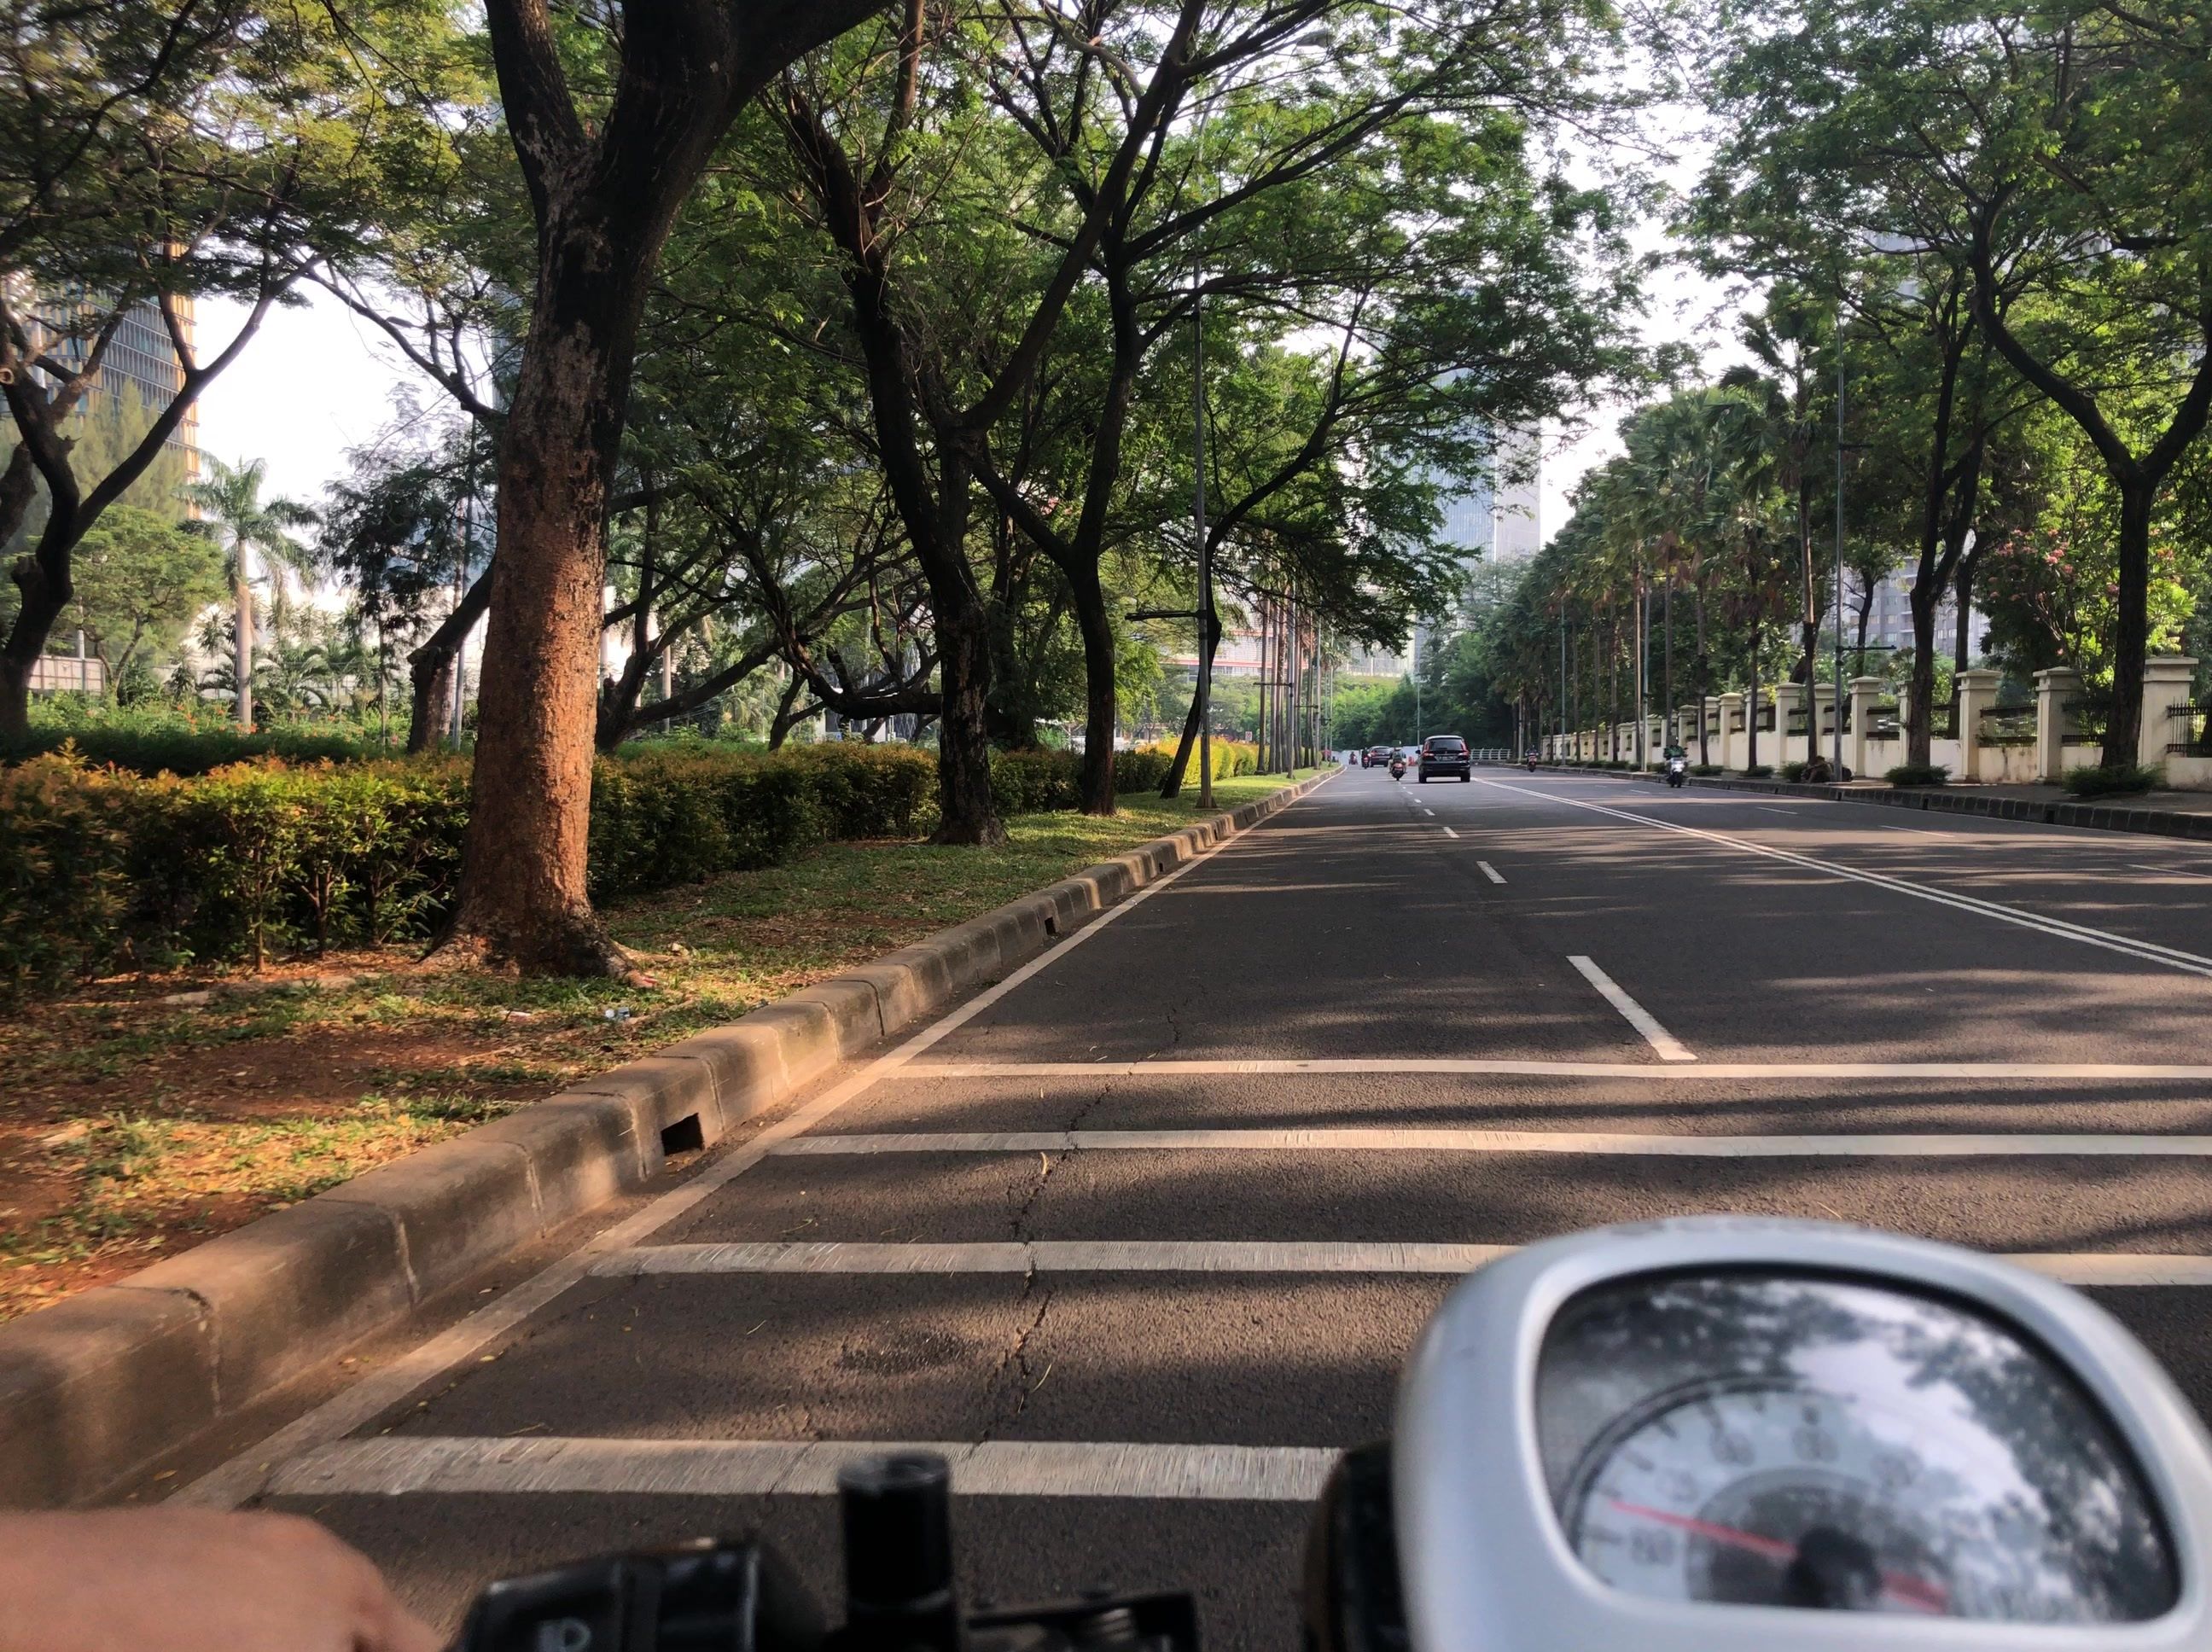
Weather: clear
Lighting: day
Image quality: slightly poor
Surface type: cycling surface
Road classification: tertiary
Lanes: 3, 4
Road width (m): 10
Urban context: urban centre
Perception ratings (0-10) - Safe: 7.79, Lively: 4.8, Beautiful: 8.2, Boring: 6.83, Depressing: 1.59, Wealthy: 6.17